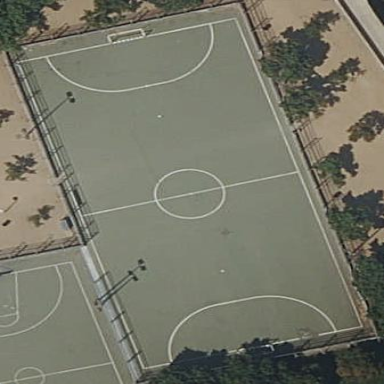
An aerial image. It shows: Concrete futsal pitch for leisure land.